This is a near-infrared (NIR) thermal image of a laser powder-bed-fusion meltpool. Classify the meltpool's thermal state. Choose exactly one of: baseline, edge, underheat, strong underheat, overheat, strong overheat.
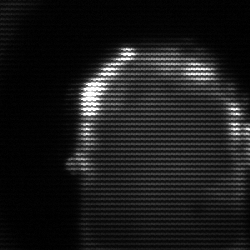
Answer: baseline